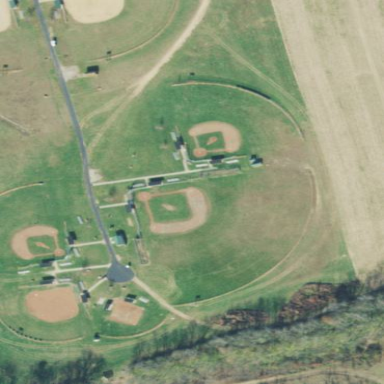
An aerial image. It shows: Baseball pitch for leisure land activities.